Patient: sex F, age 54
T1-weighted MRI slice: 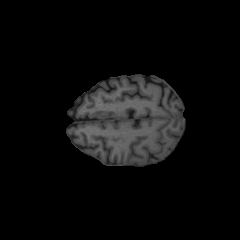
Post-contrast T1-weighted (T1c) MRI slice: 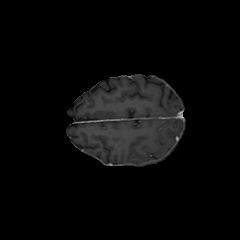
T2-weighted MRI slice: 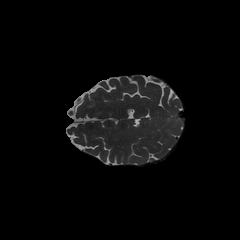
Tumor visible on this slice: no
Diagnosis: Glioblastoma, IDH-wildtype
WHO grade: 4